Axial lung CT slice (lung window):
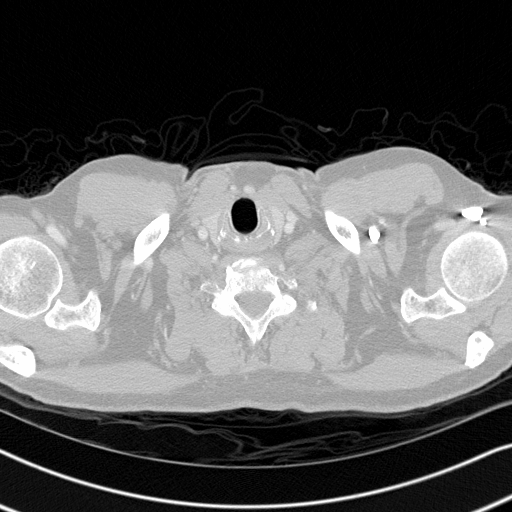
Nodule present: no